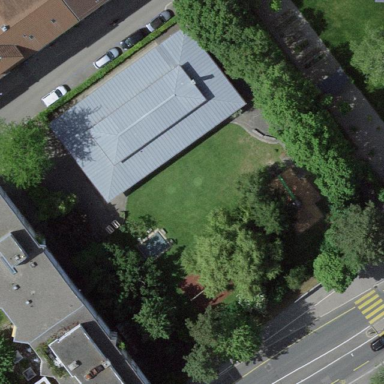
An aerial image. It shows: School.